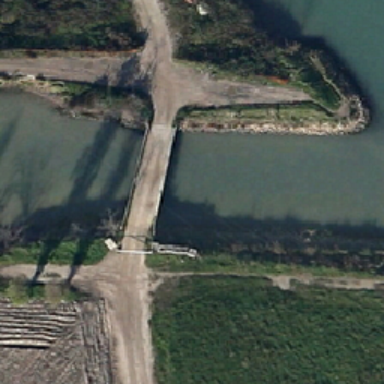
This is a bridge and some grass .